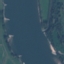
Label: River